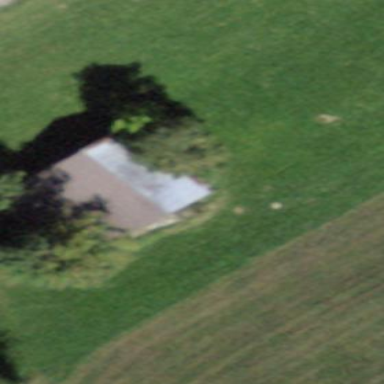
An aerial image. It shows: Barn.